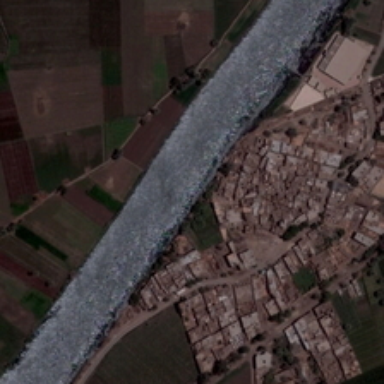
On both sides of the river is dense residential area .